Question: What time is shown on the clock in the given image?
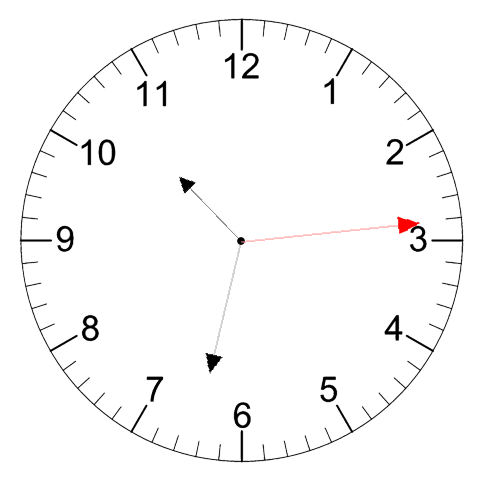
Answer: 10:32:14